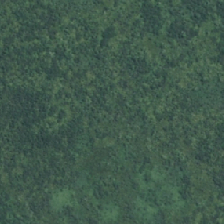
Land cover: herbaceous_freshwater_vege